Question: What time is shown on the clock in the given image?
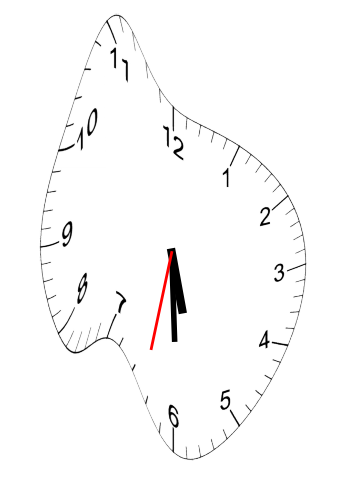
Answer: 05:29:32